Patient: sex M, age 34
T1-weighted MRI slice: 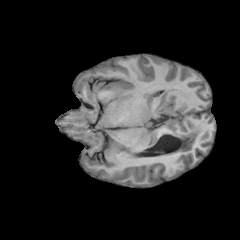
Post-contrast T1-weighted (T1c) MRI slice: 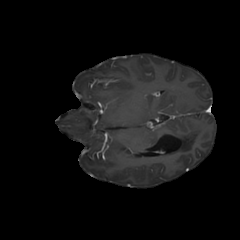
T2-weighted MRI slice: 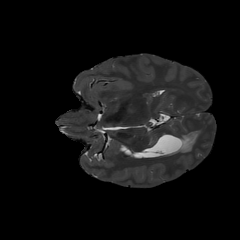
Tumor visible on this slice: no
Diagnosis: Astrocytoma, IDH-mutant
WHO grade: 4